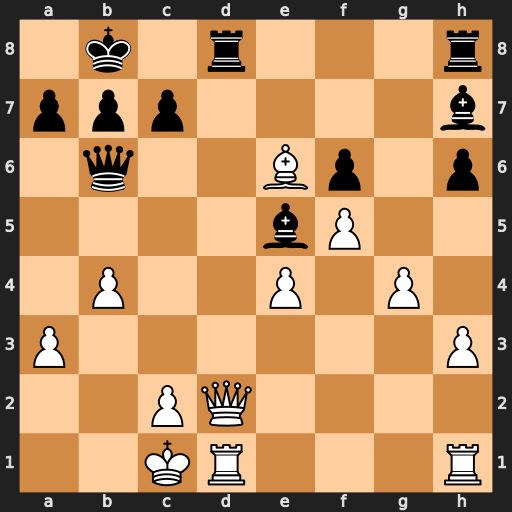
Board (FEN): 1k1r3r/ppp4b/1q2Bp1p/4bP2/1P2P1P1/P6P/2PQ4/2KR3R
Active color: w
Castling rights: -
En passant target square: -
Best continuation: Qxd8+ Rxd8 Rxd8#